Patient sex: M
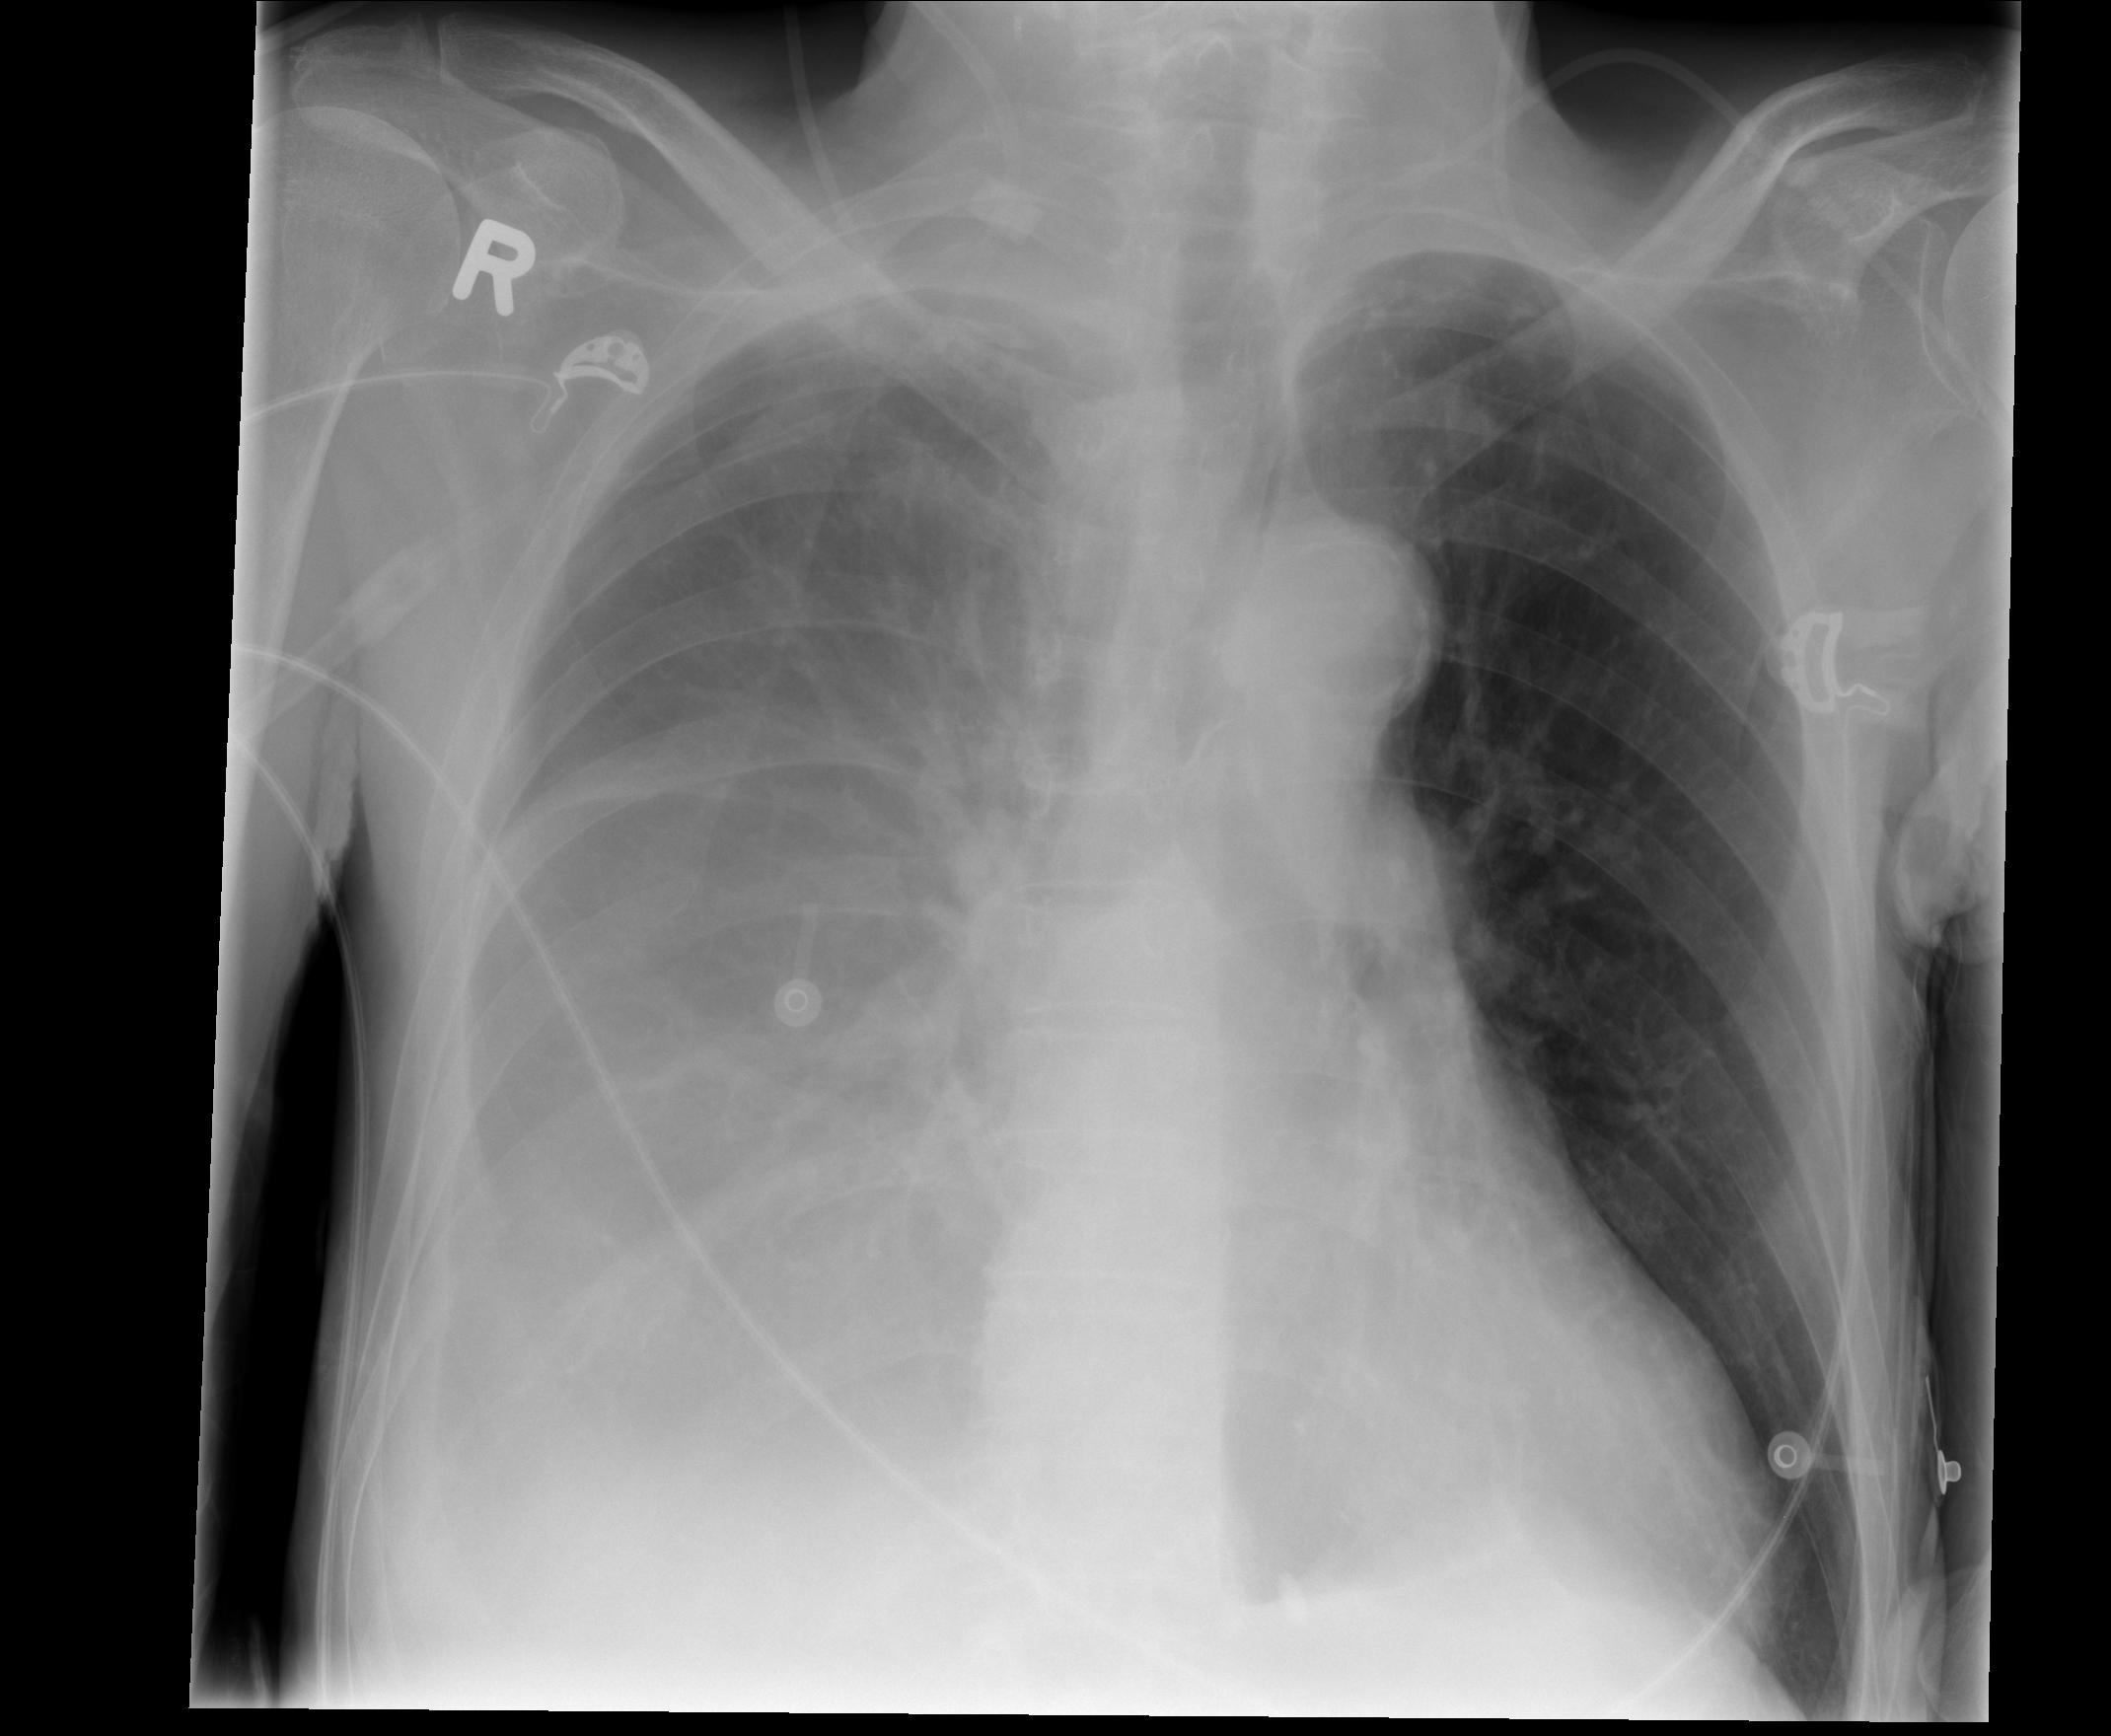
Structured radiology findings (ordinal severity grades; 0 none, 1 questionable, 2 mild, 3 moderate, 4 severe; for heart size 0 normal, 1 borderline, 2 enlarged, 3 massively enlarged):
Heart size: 2
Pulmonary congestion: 0
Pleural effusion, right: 0
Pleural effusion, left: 0
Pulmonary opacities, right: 3
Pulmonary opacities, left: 0
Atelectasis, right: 3
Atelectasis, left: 0